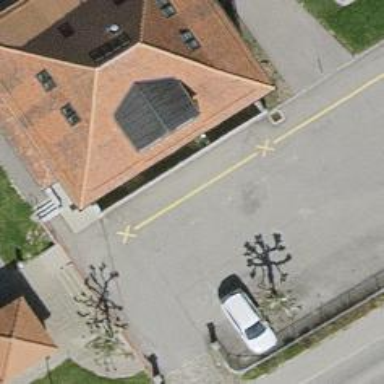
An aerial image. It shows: School building.